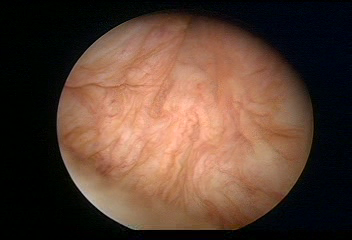
Modality: WLC
Class: Normal mucosa
Bladder cancer association: No